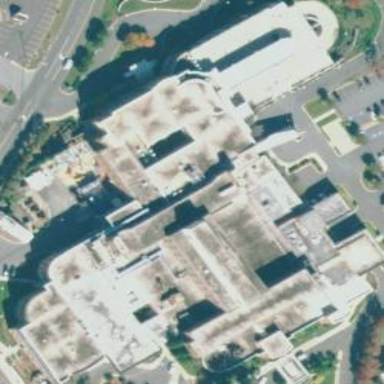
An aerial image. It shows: Hospital building.